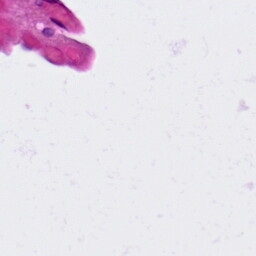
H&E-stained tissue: Lung